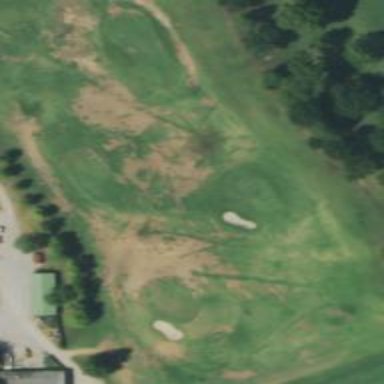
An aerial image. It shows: Driving range for golf on grass.